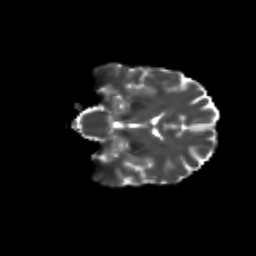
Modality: T2w
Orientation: coronal
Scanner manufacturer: siemens
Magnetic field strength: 3 T
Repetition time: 9.2 s
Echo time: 0.084 s